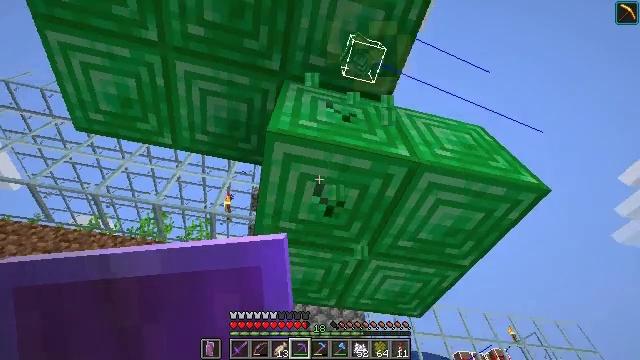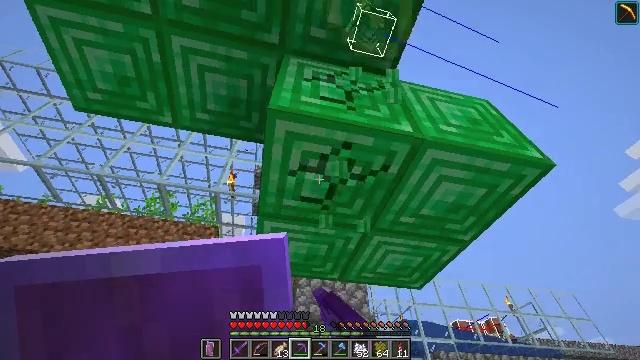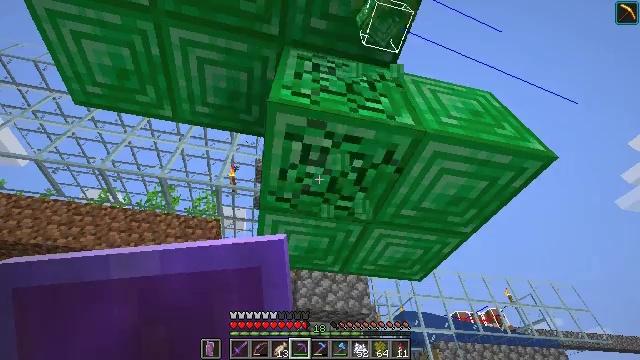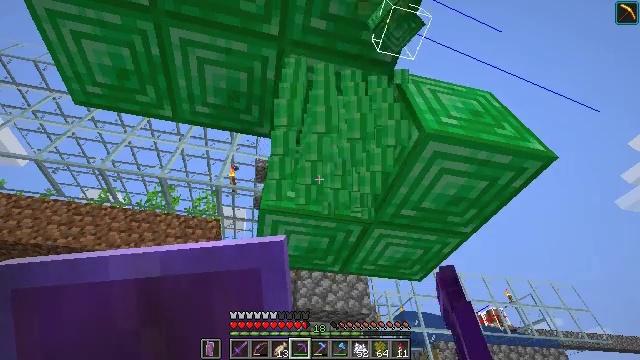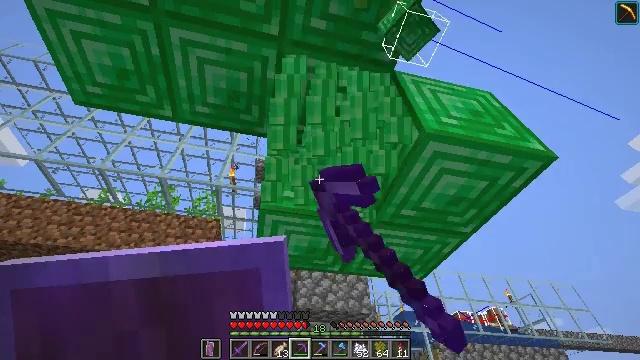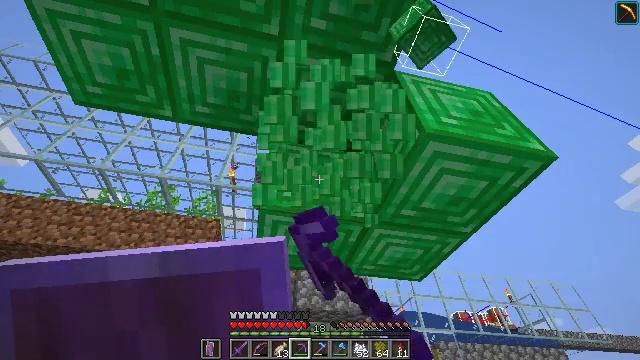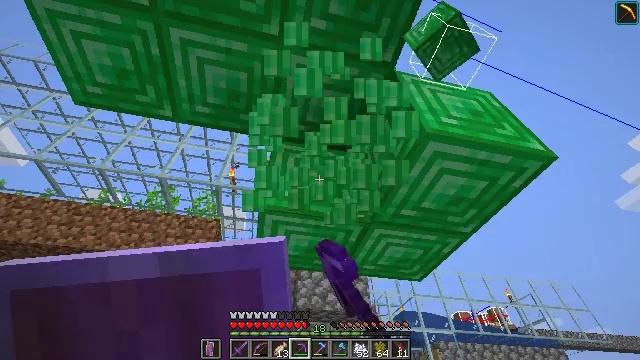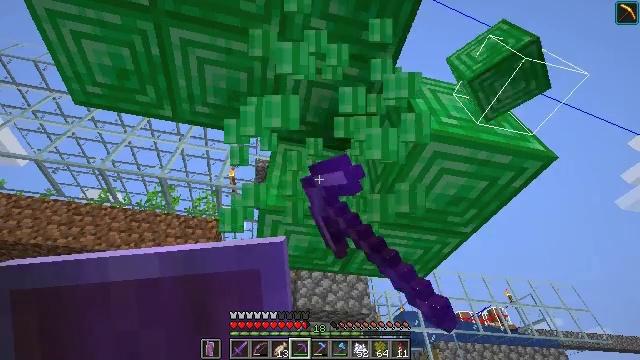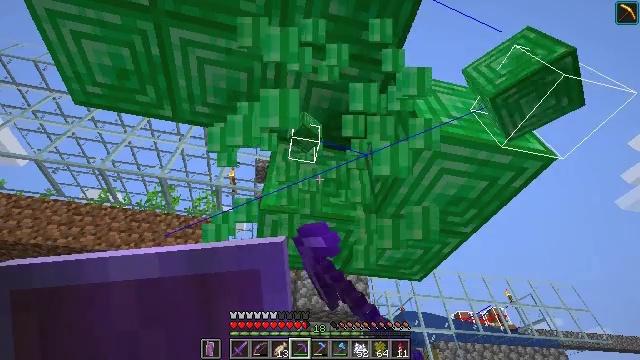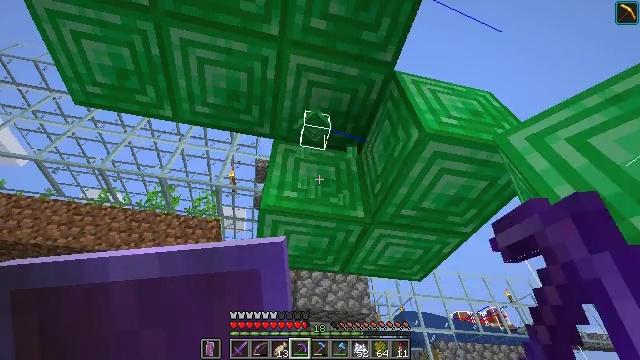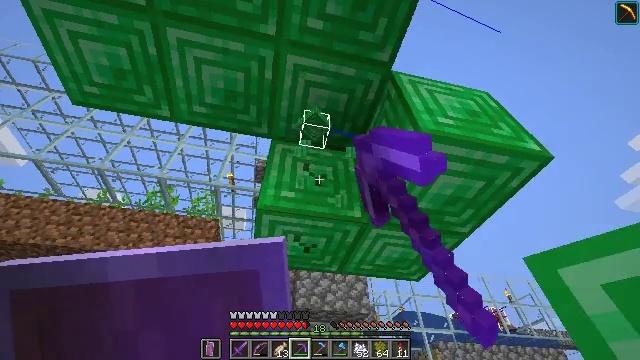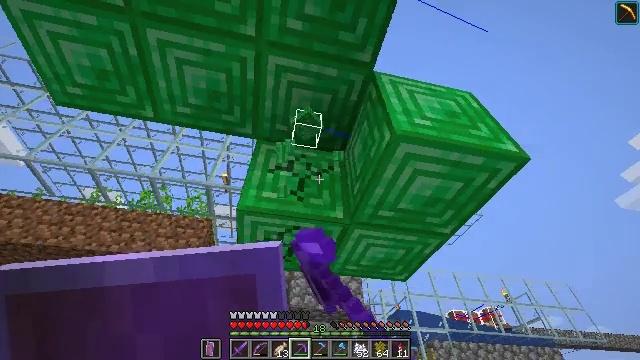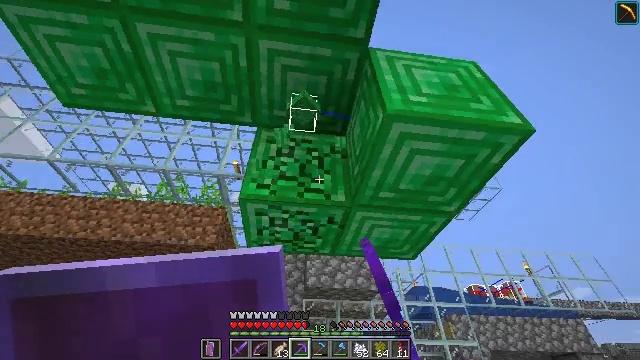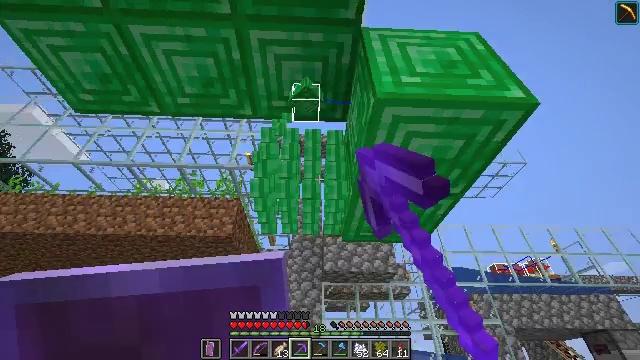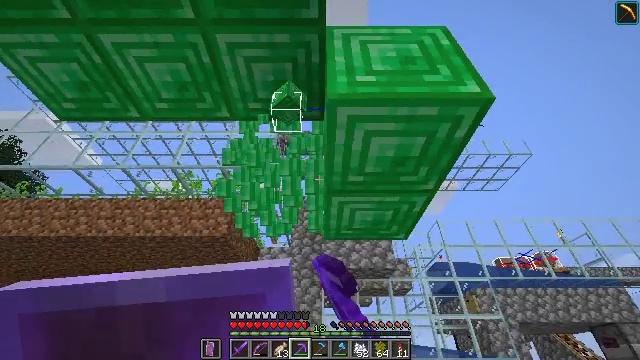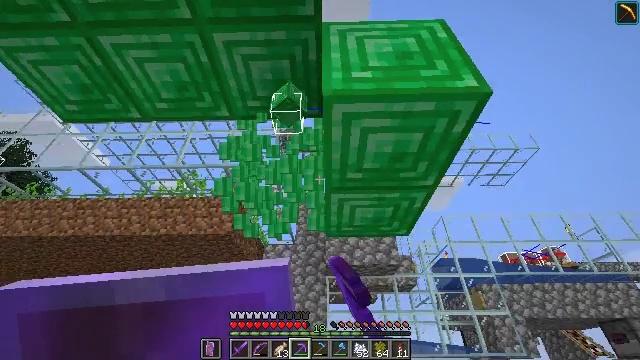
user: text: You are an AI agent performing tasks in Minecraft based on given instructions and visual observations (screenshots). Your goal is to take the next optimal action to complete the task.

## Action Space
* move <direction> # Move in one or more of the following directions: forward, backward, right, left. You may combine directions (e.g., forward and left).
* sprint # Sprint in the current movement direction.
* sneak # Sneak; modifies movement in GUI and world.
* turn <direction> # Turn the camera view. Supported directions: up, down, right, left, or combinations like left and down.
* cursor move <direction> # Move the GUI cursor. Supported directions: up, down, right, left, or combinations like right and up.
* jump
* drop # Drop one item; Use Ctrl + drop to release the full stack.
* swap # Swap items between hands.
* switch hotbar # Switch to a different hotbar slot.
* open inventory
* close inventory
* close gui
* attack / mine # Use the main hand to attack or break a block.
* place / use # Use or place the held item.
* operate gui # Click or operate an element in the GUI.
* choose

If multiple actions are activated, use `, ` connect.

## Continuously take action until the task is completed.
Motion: motion action
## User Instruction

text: Gather the emerald block from a structure.
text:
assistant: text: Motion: turn down, attack / mine
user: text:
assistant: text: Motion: turn down, attack / mine
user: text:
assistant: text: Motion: attack / mine
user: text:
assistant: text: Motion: attack / mine
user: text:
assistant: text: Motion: attack / mine
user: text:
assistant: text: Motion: attack / mine
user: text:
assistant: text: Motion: attack / mine
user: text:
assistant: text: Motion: attack / mine
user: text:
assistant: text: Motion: attack / mine
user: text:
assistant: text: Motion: move right, attack / mine
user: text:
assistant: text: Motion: move right, attack / mine
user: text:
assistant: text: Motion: move right, turn left and down, attack / mine
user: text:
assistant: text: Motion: move right, turn left and down, attack / mine
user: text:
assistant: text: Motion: move right, turn left, attack / mine
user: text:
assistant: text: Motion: turn left, attack / mine
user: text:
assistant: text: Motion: turn left, attack / mine
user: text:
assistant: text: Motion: turn left, attack / mine
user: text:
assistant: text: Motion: attack / mine
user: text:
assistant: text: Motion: attack / mine
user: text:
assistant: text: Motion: attack / mine
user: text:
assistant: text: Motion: attack / mine
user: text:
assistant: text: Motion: attack / mine
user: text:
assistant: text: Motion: turn right and up, attack / mine
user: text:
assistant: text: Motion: turn right and up, attack / mine
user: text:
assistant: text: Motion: attack / mine
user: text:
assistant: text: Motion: attack / mine
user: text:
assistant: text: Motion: attack / mine
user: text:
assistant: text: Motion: attack / mine
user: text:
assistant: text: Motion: attack / mine
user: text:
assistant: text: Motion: attack / mine